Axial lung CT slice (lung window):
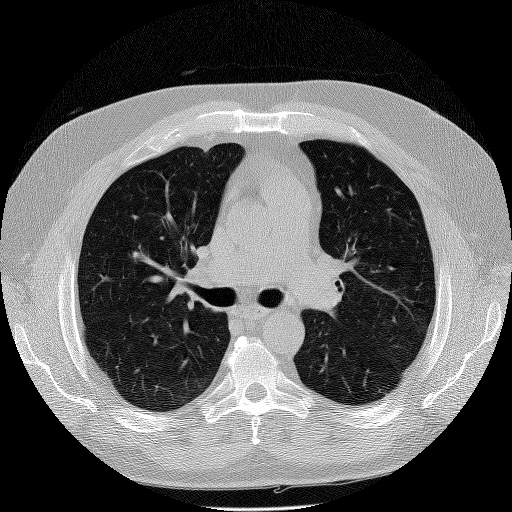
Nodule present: no